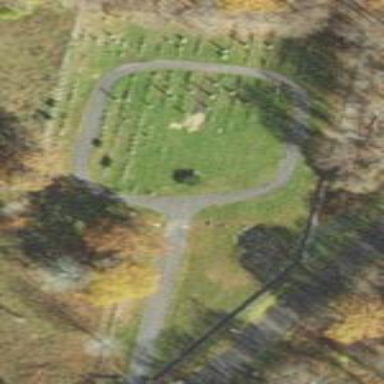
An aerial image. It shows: Private cemetery known as grave yard. It is designated as cemetery in the land use category.